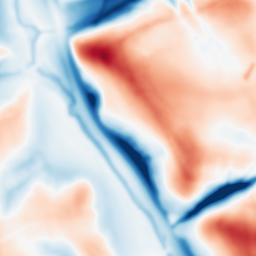
Category: multiscale
Decomposition family: dog_multiscale
Decomposition parameters: sigma_ratio: 1.6
n_scales: 5
base_sigma: 2
Upsampling method: bspline
Upsampling parameters: scale: 8
Upsampling scale: 8